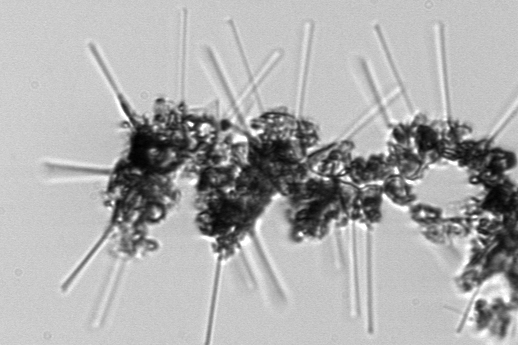
Label: Asterionellopsis_glacialis